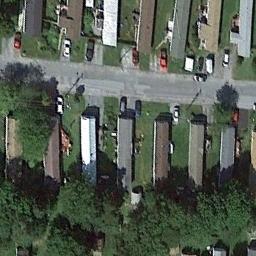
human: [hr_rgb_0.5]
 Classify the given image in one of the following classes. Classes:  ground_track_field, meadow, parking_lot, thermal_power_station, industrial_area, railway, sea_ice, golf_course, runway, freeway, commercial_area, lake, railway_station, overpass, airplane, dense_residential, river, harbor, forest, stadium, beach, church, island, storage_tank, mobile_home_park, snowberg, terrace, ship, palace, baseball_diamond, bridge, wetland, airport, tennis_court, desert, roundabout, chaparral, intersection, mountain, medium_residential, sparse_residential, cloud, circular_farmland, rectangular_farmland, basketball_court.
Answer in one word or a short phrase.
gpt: mobile_home_park